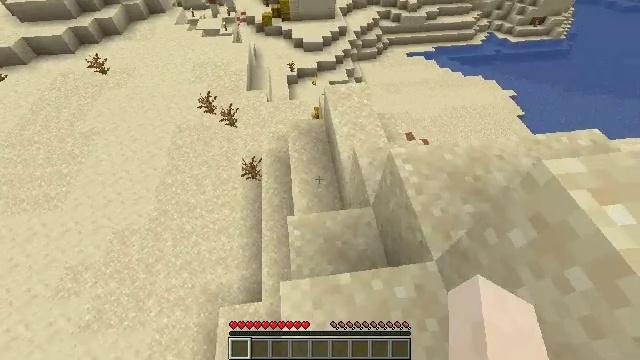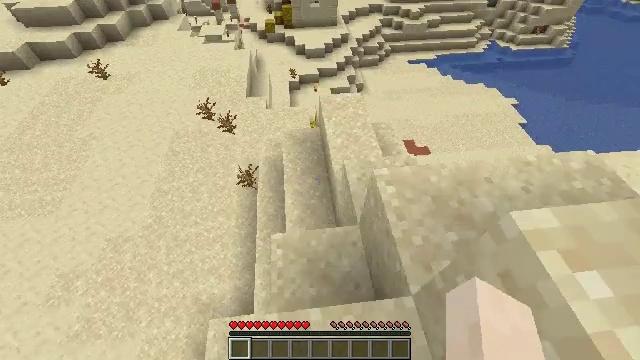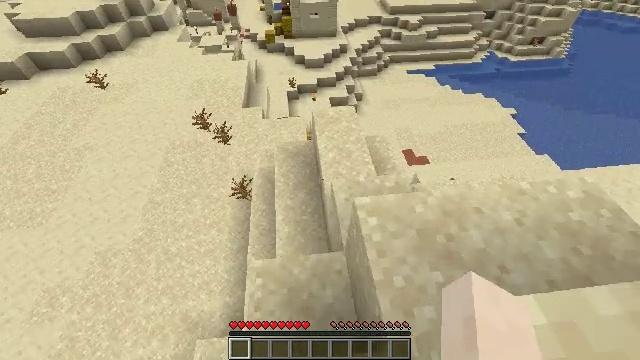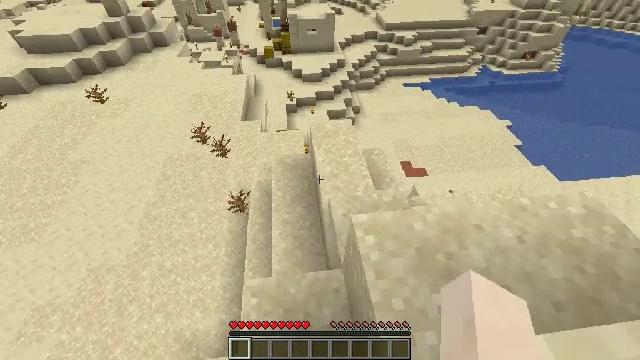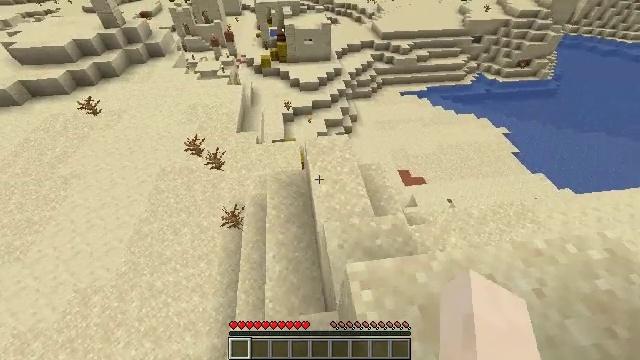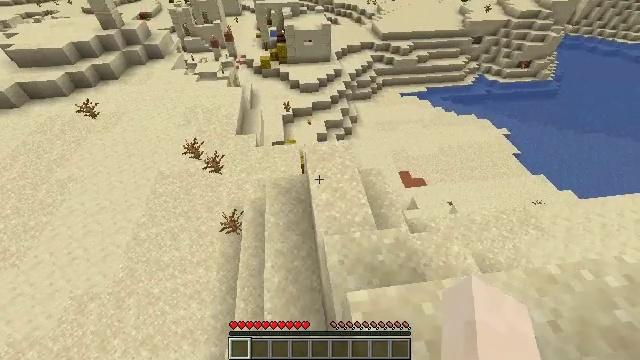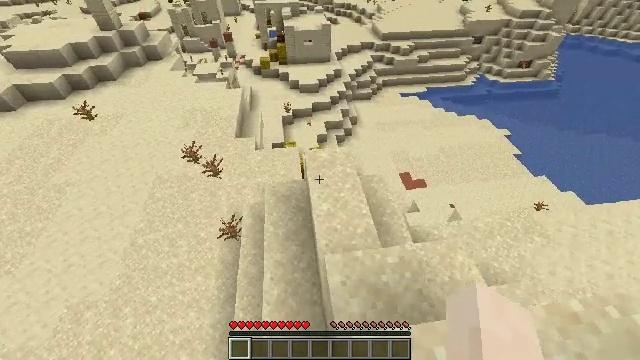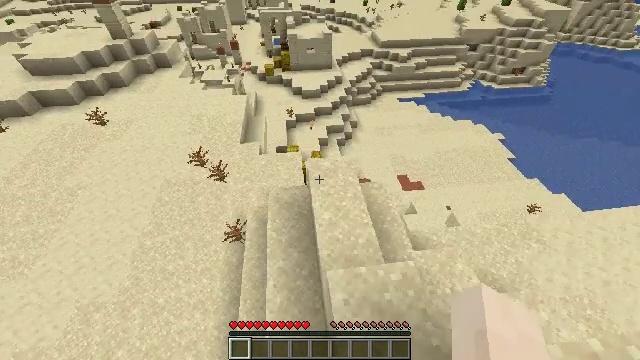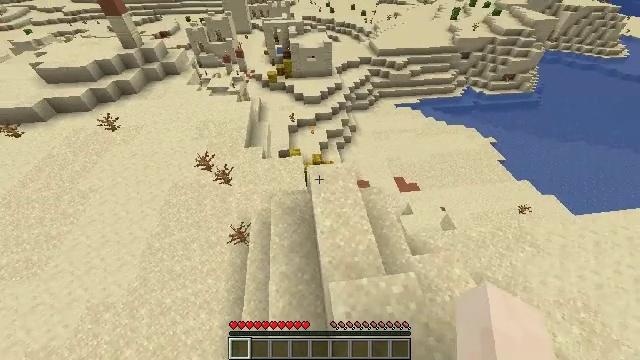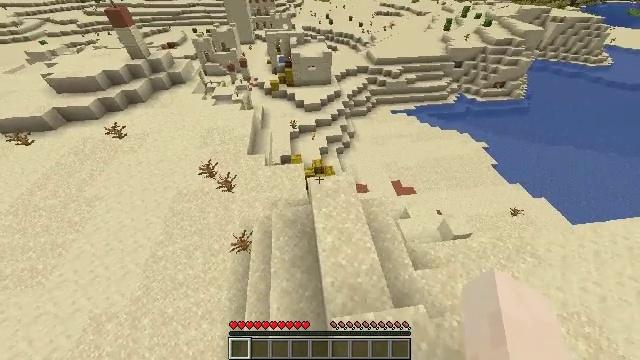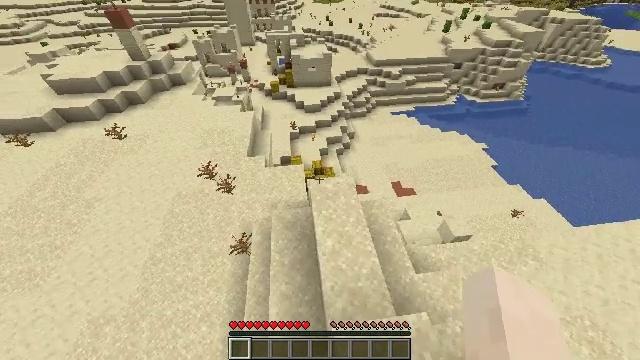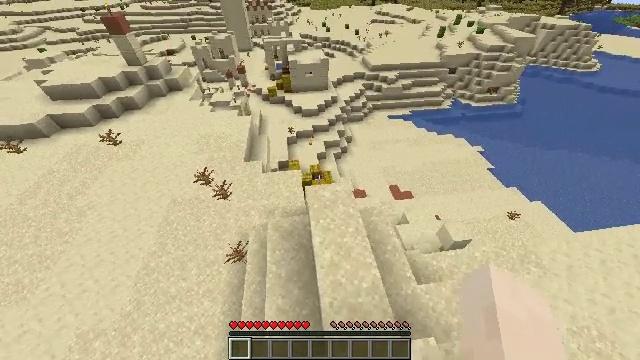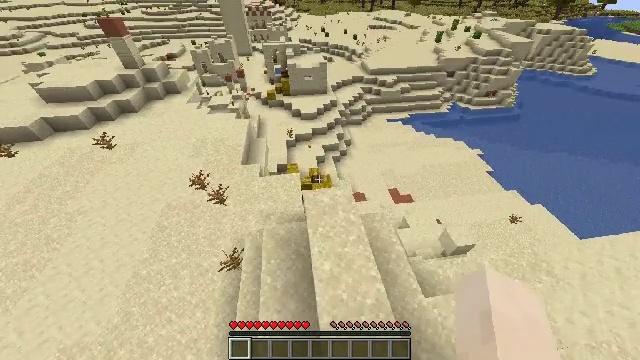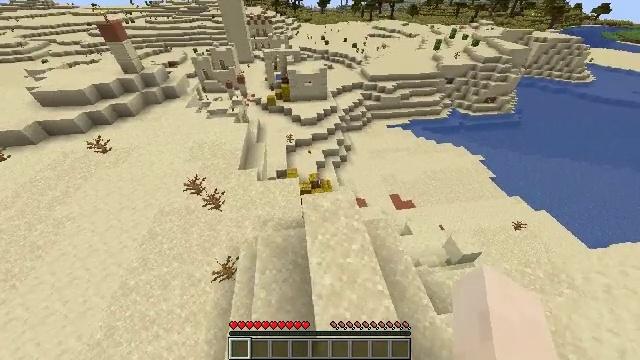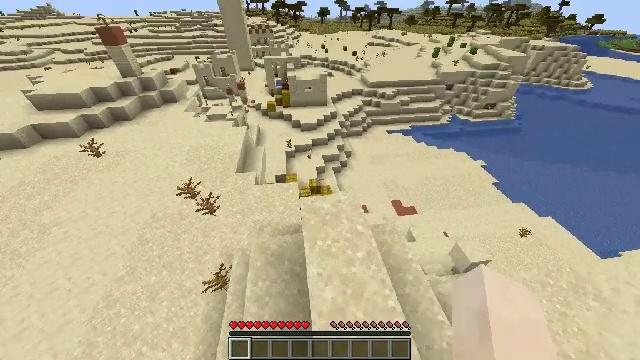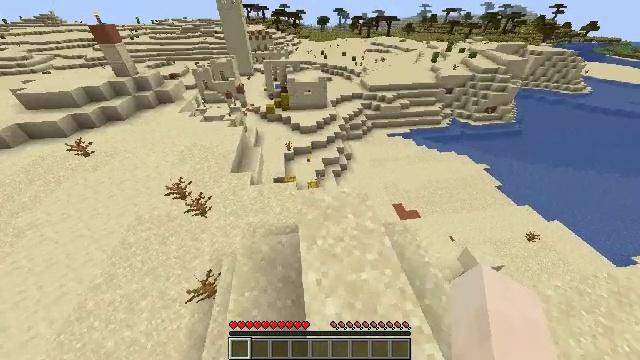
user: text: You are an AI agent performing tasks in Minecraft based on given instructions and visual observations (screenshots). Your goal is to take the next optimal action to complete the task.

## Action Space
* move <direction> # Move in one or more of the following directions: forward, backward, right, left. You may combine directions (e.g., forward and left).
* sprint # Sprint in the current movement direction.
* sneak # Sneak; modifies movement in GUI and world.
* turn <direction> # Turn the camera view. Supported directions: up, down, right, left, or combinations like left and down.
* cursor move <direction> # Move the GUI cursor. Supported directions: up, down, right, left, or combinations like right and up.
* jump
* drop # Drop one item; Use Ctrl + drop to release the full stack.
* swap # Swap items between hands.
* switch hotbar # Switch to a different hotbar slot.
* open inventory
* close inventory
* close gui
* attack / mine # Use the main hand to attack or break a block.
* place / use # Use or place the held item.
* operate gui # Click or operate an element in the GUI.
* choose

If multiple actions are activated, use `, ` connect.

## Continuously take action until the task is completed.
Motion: motion action
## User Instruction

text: Break the chest to retrieve items inside.
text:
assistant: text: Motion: move forward and move right, turn up
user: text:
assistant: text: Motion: move forward, turn up
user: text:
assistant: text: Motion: move forward, turn up
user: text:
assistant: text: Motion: move forward, turn up
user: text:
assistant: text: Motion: move forward
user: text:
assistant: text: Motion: move forward, sprint
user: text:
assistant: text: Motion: move forward, sprint
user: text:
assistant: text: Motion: move forward, sprint
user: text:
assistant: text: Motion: move forward, sprint
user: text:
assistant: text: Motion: move forward, sprint
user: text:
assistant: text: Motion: move forward, sprint
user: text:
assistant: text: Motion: move forward, sprint
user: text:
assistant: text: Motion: move forward, sprint, turn up
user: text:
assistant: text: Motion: move forward, sprint, turn up
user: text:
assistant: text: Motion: move forward, sprint, turn up
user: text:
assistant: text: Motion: move forward, sprint
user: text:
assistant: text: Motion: move forward, sprint
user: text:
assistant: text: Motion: move forward, sprint, turn left
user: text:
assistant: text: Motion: move forward, sprint, turn left
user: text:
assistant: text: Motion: move forward, sprint, turn left
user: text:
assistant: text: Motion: move forward, sprint, turn left
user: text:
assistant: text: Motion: move forward, sprint, turn left and up
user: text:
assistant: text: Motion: move forward, turn left and up
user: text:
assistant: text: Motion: turn left and up
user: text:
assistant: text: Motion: no_op
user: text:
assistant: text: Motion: no_op
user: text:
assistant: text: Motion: move forward
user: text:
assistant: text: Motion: move forward, sprint
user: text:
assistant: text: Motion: move forward, sprint
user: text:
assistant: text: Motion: move forward, sprint